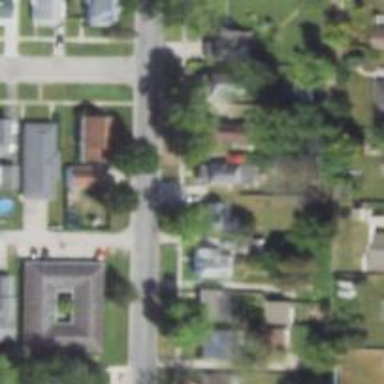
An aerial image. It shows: Residential road.